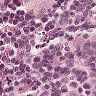
Metastatic tissue present: yes